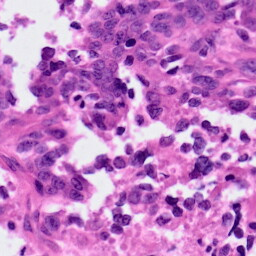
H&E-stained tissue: Ovarian